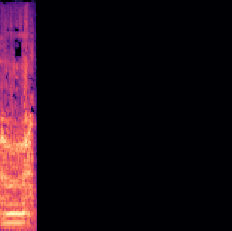
Sound class: Pig